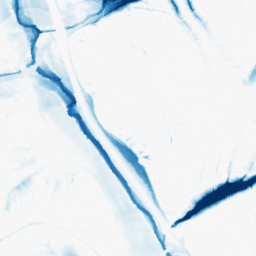
Category: morphological
Decomposition family: morphological_ellipse
Decomposition parameters: operation: closing
width: 30
height: 50
Upsampling method: sinc_blackman
Upsampling parameters: scale: 2
kernel_size: 8
Upsampling scale: 2